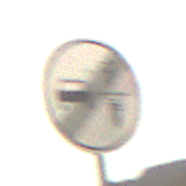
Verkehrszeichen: EndeVerbotUeberholenEinspurigeFahrzeuge
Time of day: SunriseSunset
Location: Outdoor (Nature)
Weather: PartlyCloudy
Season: NotSpecified
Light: Natural